Question: I have the following XML layout:
'''
<?xml version="1.0" encoding="utf-8"?>
<RelativeLayout xmlns:android="http://schemas.android.com/apk/res/android"
xmlns:tools="http://schemas.android.com/tools"
android:layout_width="match_parent"
android:layout_height="match_parent"
android:paddingBottom="@dimen/activity_vertical_margin"
android:paddingLeft="@dimen/activity_horizontal_margin"
android:paddingRight="@dimen/activity_horizontal_margin"
android:paddingTop="@dimen/activity_vertical_margin"
tools:context=".MainActivity"
android:background="@layout/bginset2" >
<TextView
android:id="@+id/tvTripName"
android:layout_width="wrap_content"
android:layout_height="wrap_content"
android:text="Trip Name:"
android:textStyle="bold"
android:textColor="#2B00E4"
android:layout_above="@+id/etShowLog"
android:layout_alignParentLeft="true"
android:layout_alignParentTop="true"
android:paddingLeft="2dip" />
<EditText
android:id="@+id/etFileName"
android:layout_width="wrap_content"
android:layout_height="wrap_content"
android:layout_alignParentRight="true"
android:layout_alignParentTop="true"
android:layout_toRightOf="@+id/tvTripName"
android:ems="10"
android:inputType="textNoSuggestions"
android:paddingLeft="2dip"
android:singleLine="true"
android:textColor="#999999"
android:textSize="14dip"
android:textStyle="normal" />
<EditText
android:id="@+id/etShowLog"
android:layout_width="match_parent"
android:layout_height="wrap_content"
android:ems="10"
android:inputType="textMultiLine|textNoSuggestions"
android:lines="20"
android:textStyle="normal"
android:paddingLeft="2dip"
android:singleLine="false"
android:textColor="#999999"
android:textSize="14dip"
android:gravity="top"
android:layout_above="@+id/btnClear" />
<Button
android:id="@+id/btnClear"
android:background="@drawable/otherbuttons"
android:layout_width="wrap_content"
android:layout_height="wrap_content"
android:text="Clear Trip"
android:textStyle="bold"
android:textColor="#FFFFFF"
android:shadowColor="#000000"
android:shadowDx="1"
android:shadowDy="1"
android:shadowRadius="2"
android:layout_alignParentBottom="true" />
<Button
android:id="@+id/btnSave"
android:background="@drawable/otherbuttons"
android:layout_width="wrap_content"
android:layout_height="wrap_content"
android:text="Save Trip"
android:layout_gravity="right"
android:textStyle="bold"
android:textColor="#FFFFFF"
android:shadowColor="#000000"
android:shadowDx="1"
android:shadowDy="1"
android:shadowRadius="2"
android:layout_alignParentBottom="true"
android:layout_alignParentRight="true" />
</RelativeLayout>
'''
It shows up on my phone like this:

Why does the 'Trip Name' appear so low and why is the text so close to the left?
How do I fix it?
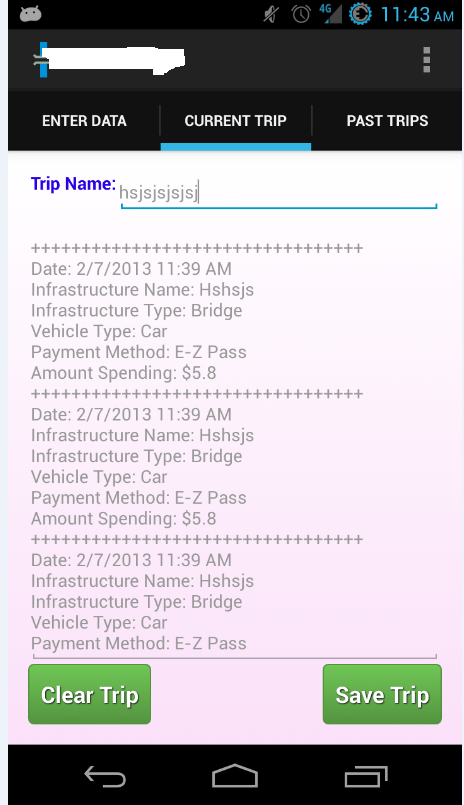
Answer: It looks like you have conflicting properties in your 'EditText'
'''
<EditText
android:id="@+id/etFileName"
android:layout_width="wrap_content"
android:layout_height="wrap_content"
android:ems="10"
android:inputType="textMultiLine|textNoSuggestions"
android:lines="22"
android:textStyle="normal"
android:paddingLeft="2dip"
android:singleLine="false"
android:textColor="#999999"
android:textSize="14dip"
android:layout_toLeftOf="@+id/tvTripName" // here
android:layout_alignParentRight="true" // and here
'''
You are telling it to be to the left of your 'TextView' which is aligned left but also telling it to be aligned right of parent.